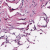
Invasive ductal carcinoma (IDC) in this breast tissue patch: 0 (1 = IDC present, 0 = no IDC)